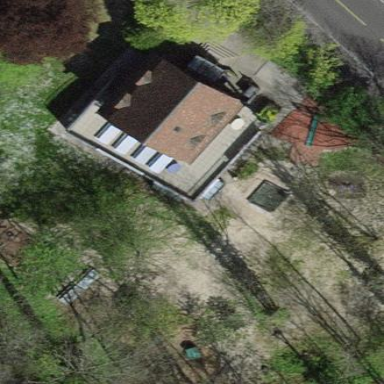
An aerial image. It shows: Garden enclosed by fence.